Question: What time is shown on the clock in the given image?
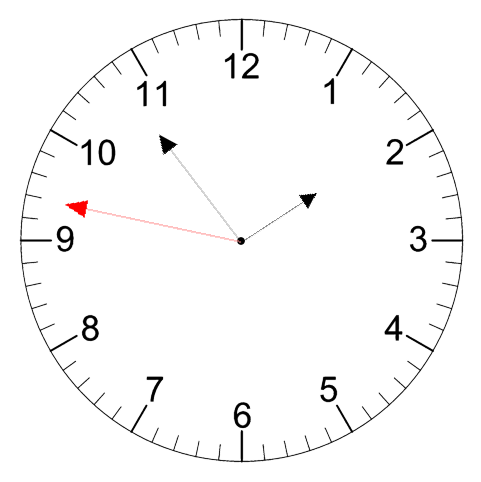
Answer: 01:53:47